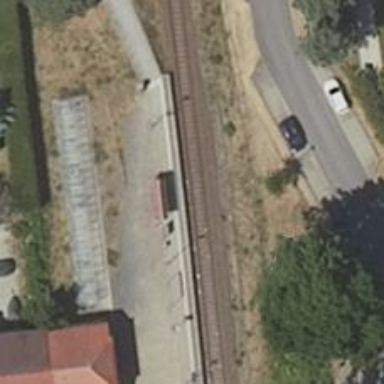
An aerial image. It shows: Stop position for public transport on the railway.